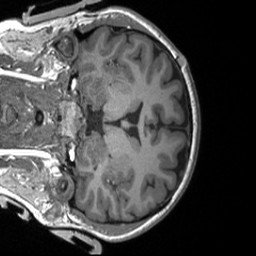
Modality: T1w
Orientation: coronal